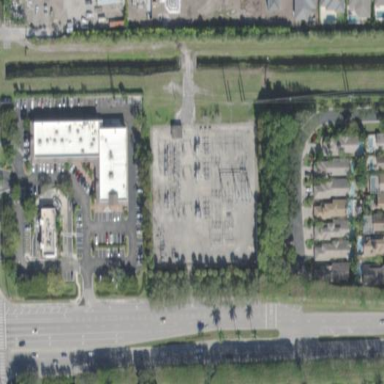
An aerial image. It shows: Outdoor distribution level power substation.